Question: I've added a search index to a Sitecore 6.6 website. To test I've created two items which match the index params i.e. use the single template being indexed.
This template has a DropLink field called "Story Data Item" and what I want to do is return all items where that field's value matches a supplied Guid.
The following code returns all indexed documents and when I run it I get both items returned which demonstrates they are indexed. Furthermore, the first item meets this condition: 'items.First().Fields["Story Data Item"].Value == "{3F810A26-5D57-49CA-8D16-8BE4FDA404E2}"'
'''
Index indx = SearchManager.GetIndex("hos");
IEnumerable<Item> items = new List<Item>();
Sitecore.Search.SearchResultCollection results;
using (IndexSearchContext searchContext = indx.CreateSearchContext())
{
SearchHits hits = searchContext.Search(new Lucene.Net.Search.MatchAllDocsQuery(), int.MaxValue);
results = hits.FetchResults(0, hits.Length);
}
items = results.Select(result => result.GetObject<Item>()).Where(item => item != null).ToArray();
'''
If I now change the query to the following, which as far as I understand it should search the relevant field for that same Guid, I get no results. This I don't understand. I've followed all advice about ensuring the case is lowered and the Guid is converted to ShortID. Can anyone tell me what I'm doing wrong?
'''
Index indx = SearchManager.GetIndex("hos");
IEnumerable<Item> items = new List<Item>();
Sitecore.Search.SearchResultCollection results;
using (IndexSearchContext searchContext = indx.CreateSearchContext())
{
FieldQuery fldQuery = new FieldQuery("Story Data Item".ToLowerInvariant(), ShortID.Encode(new Guid("{3F810A26-5D57-49CA-8D16-8BE4FDA404E2}")).ToLowerInvariant());
SearchHits hits = searchContext.Search(fldQuery, int.MaxValue);
results = hits.FetchResults(0, hits.Length);
}
items = results.Select(result => result.GetObject<Item>()).Where(item => item != null).ToArray();
'''
The index is configured as follows:
'''
<index id="hos" type="Sitecore.Search.Index, Sitecore.Kernel">
<param desc="name">$(id)</param>
<param desc="folder">__hos</param>
<Analyzer ref="search/analyzer" />
<locations hint="list:AddCrawler">
<master type="Sitecore.Search.Crawlers.DatabaseCrawler, Sitecore.Kernel">
<Database>master</Database>
<Tags>master hos</Tags>
<Root>/sitecore/content/Home/my_root</Root>
<include hint="list:IncludeTemplate">
<story>{AB3023C3-331D-4DD0-86B2-F8F48E1287EC}</story>
</include>
<Boost>2.0</Boost>
</master>
<master type="Sitecore.Search.Crawlers.DatabaseCrawler, Sitecore.Kernel">
<Database>web</Database>
<Tags>web hos</Tags>
<Root>/sitecore/content/Home/my_root</Root>
<include hint="list:IncludeTemplate">
<story>{AB3023C3-331D-4DD0-86B2-F8F48E1287EC}</story>
</include>
<Boost>2.0</Boost>
</master>
</locations>
</index>
'''
I have also followed the advice here - <URL> - regarding using 'BooleanQuery' but no difference.
Also, Luke confirms the index holds the data I need:

All help greatly appreciated.
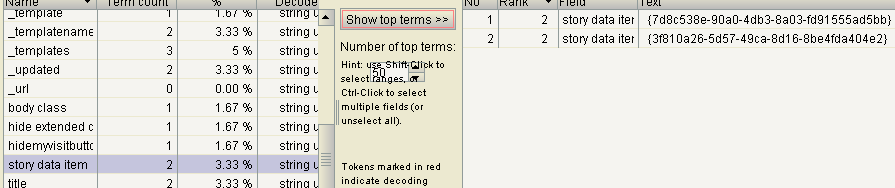
Answer: Just change 'FieldQuery' to 'TermQuery' and your code will work:
'''
Index indx = SearchManager.GetIndex("hos");
IEnumerable<Item> items = new List<Item>();
Sitecore.Search.SearchResultCollection results;
using (IndexSearchContext searchContext = indx.CreateSearchContext())
{
TermQuery termQuery = new TermQuery(new Term("story data item", "{3F810A26-5D57-49CA-8D16-8BE4FDA404E2}".ToLower()));
SearchHits hits = searchContext.Search(termQuery, int.MaxValue);
results = hits.FetchResults(0, hits.Length);
}
items = results.Select(result => result.GetObject<Item>()).Where(item => item != null).ToArray();
'''